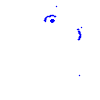
Particle: kaon